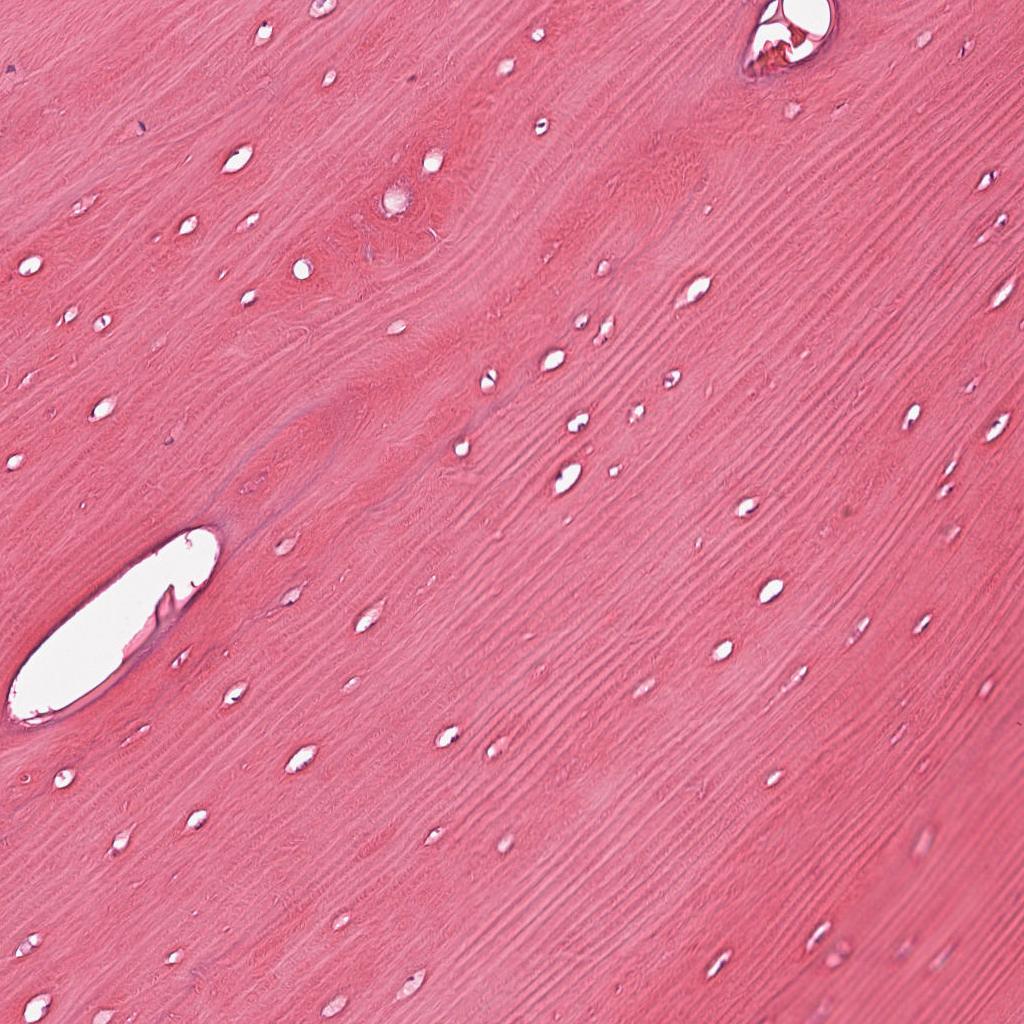
Label: Non-Tumor